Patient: sex M, age 52
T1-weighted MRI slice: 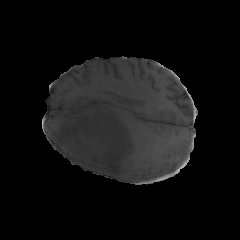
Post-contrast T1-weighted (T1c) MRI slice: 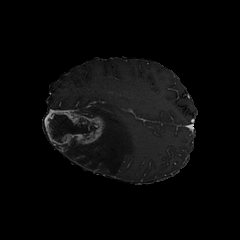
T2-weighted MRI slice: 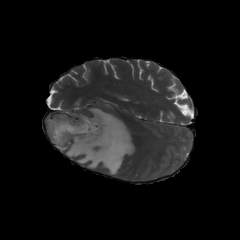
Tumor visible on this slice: yes
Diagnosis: Glioblastoma, IDH-wildtype
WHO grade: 4